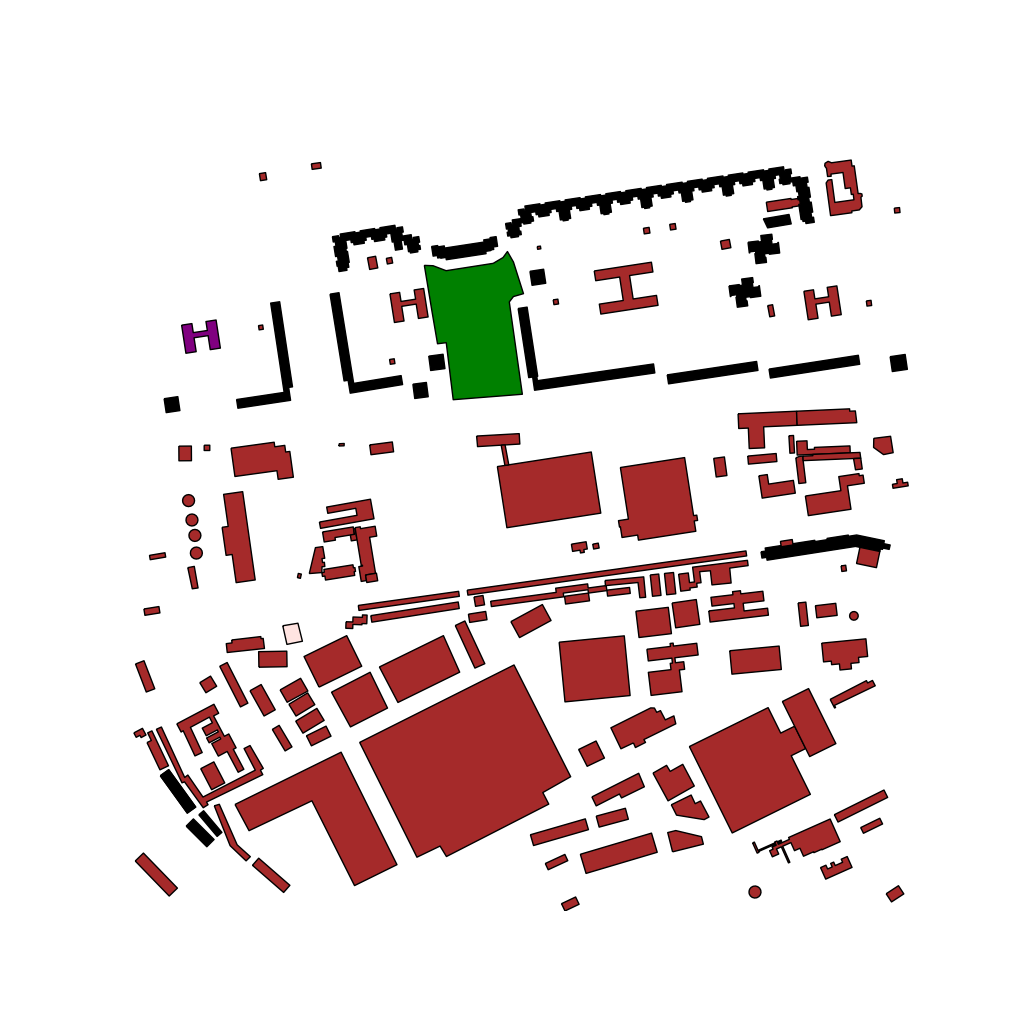
Tags: overhead vector_map, business, industrial, recreation, residential, soviet, high_rise, individual_rise, low_rise, medium_rise, density_1, Building, Facility, Gas, Kinder, Park, 1.0 km²